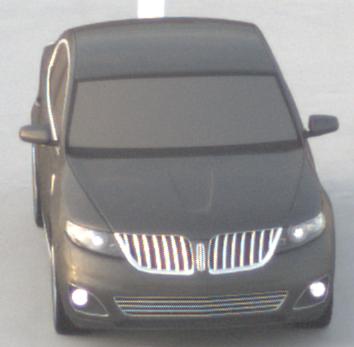
Make: Lincoln
Model: MKS
Detailed model: -
Model produced from: 2008
Model produced until: 2011
Doors: 4
Color: gray
Road condition: dry road
Daytime: sunrise or sunset
Contrast: low contrast